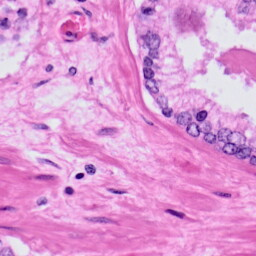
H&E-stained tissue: Prostate